Question: I am using the bootstrap jumbotron but the header wont wrap in next line when long text is used. any way to fix it?

This is what I am using in my html
'''
<div class="jumbotron">
<h1>aaaaaaaaaaaaaaaaaaaaaaaaaaaaaaaaaa</h1>
<p class="lead">Help visualize leadership networks in the Upper Midwest</p>
</div>
'''
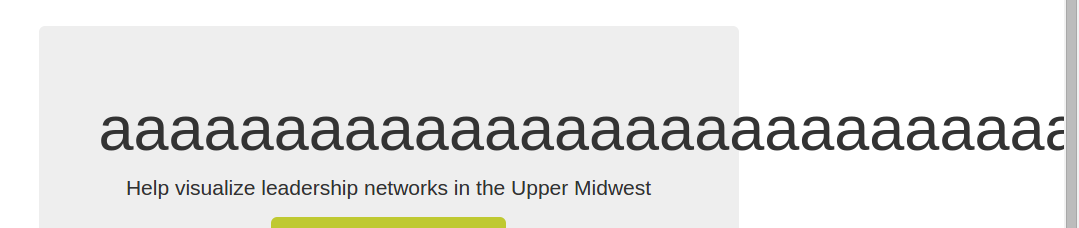
Answer: Try the following on the text that you want to wrap on to the next line.
'''
h1 {
word-wrap:break-word;
}
'''
This will break up the long word at any character though. See the links below for more information.
<URL>
<URL>